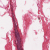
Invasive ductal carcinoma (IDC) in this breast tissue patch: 0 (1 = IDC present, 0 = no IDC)